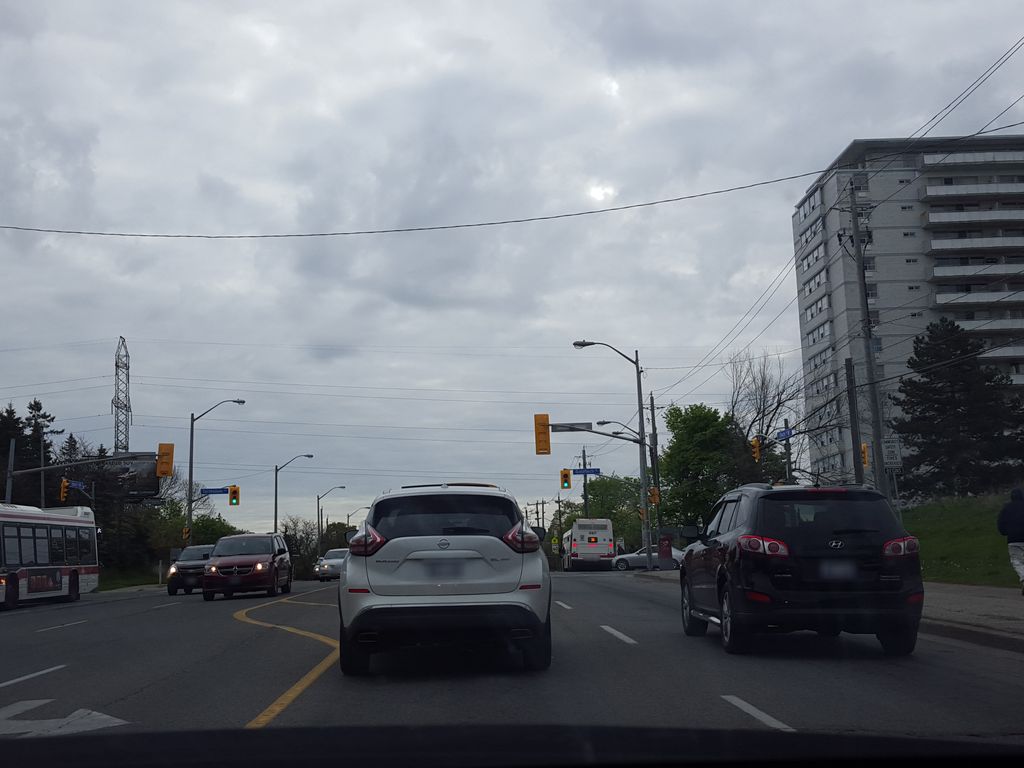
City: toronto